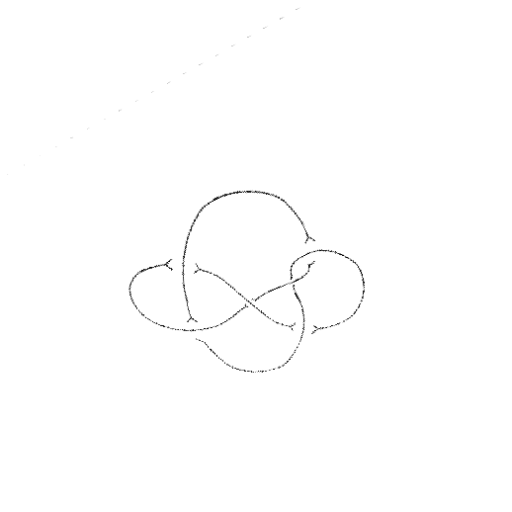
Crossing number: 6